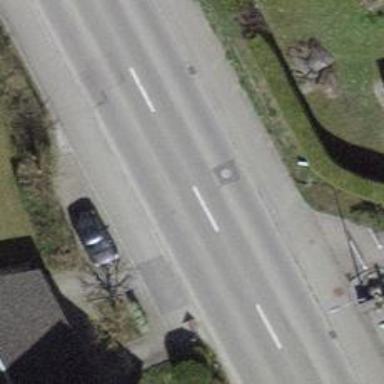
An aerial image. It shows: Set of steps on the road.